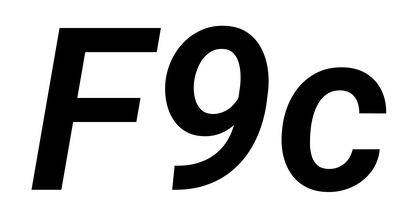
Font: Roboto-Italic_SemiBold_Italic